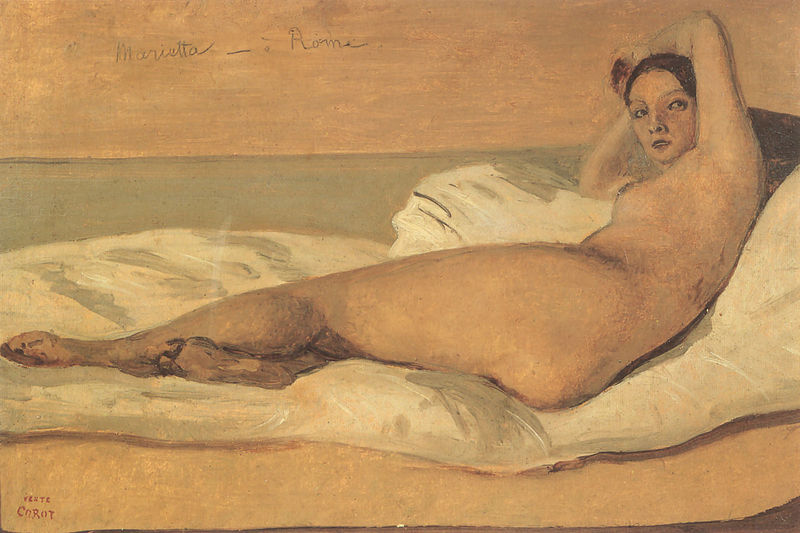
Titel: Römische Odaliske “Marietta”
Künstler: Jean-Baptiste Camille Corot
Institution: Paris, Musée du Petit Palais
Schlagwörter: akt, fuß, gemälde, nackt, weiß, gelb, brust, busen, frau, hell, nase, rücken, beige, jung, arm, augen, haare, decke, brünett, liegen, warm, kissen, ernst, bett, liegend, nack, liegende, seite, text, beschriftung, dunkle haare, okker, corot, vente, marietta, rome, rücjen